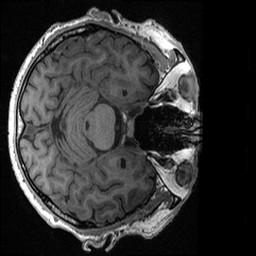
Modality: T1w
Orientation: axial
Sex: male
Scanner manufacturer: ge
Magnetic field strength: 3 T
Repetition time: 0.0064 s
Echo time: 0.00281 s